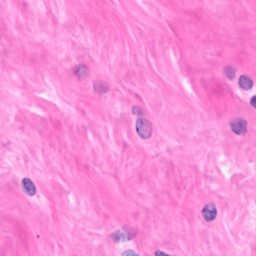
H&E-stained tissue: Breast